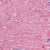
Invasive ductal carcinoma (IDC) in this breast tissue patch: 1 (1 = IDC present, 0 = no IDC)